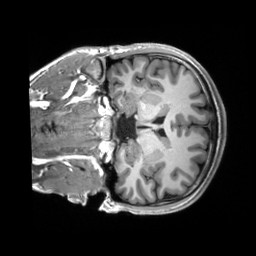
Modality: T1w
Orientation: coronal
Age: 24
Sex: male
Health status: healthy
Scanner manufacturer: siemens
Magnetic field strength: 3 T
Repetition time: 2.53 s
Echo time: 0.00227 s